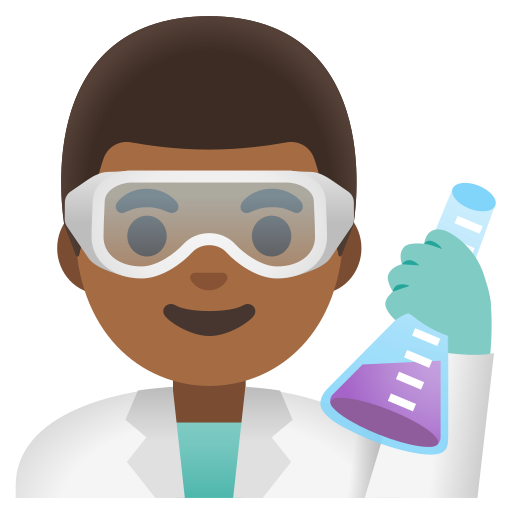
Emoji: 👨🏾‍🔬